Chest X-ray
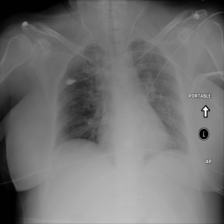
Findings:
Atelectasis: negative
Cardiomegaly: negative
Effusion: negative
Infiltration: negative
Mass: negative
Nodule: negative
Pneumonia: negative
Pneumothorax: negative
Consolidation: negative
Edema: negative
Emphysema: negative
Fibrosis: negative
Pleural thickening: negative
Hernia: negative